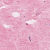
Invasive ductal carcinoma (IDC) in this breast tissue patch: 0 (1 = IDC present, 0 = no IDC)